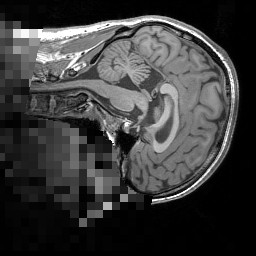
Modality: T1w
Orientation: sagittal
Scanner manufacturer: siemens
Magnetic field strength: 3 T
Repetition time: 1.5 s
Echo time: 0.00291 s